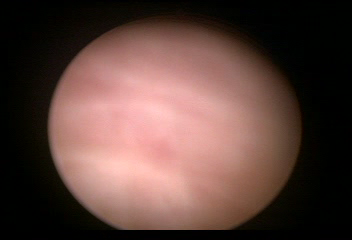
Modality: WLC
Class: Normal mucosa
Bladder cancer association: No